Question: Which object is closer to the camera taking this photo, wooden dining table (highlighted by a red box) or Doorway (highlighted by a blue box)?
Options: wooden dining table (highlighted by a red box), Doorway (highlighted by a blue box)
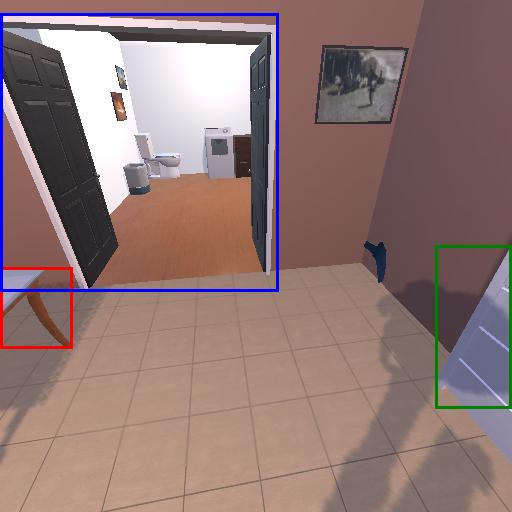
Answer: wooden dining table (highlighted by a red box)